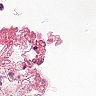
Metastatic tissue present: no